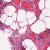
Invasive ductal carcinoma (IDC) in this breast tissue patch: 0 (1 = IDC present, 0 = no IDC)